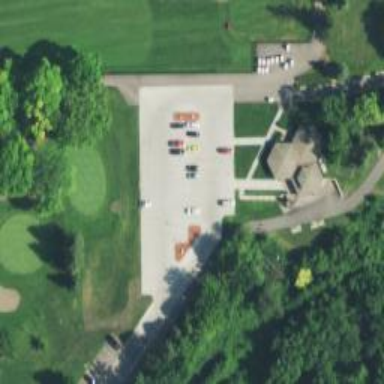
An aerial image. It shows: Service road used as golf cart path.